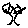
Label: tree